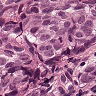
Metastatic tissue present: yes